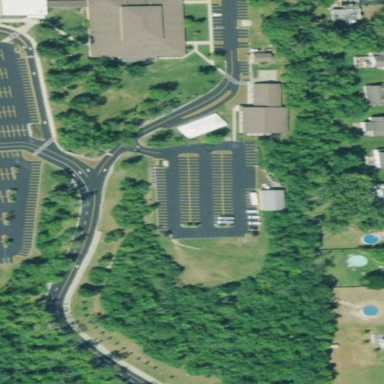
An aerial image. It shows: Parking area with basketball court.